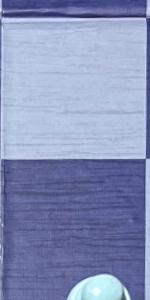
Label: Empty